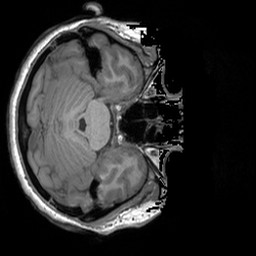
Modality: T1w
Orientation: axial
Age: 25
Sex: female
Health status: healthy
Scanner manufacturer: siemens
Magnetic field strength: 3 T
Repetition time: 1.9 s
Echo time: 0.00252 s